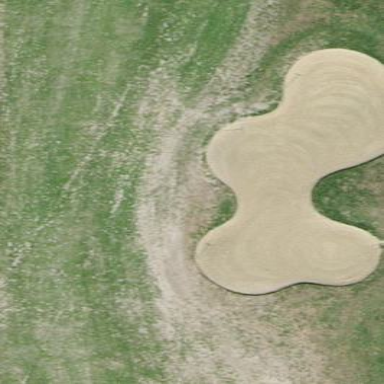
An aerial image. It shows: Sandy area is golf bunker.